RGB frame:
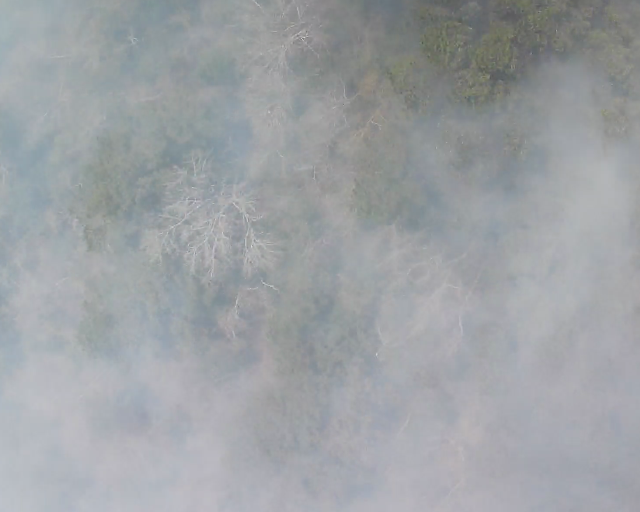
Thermal frame:
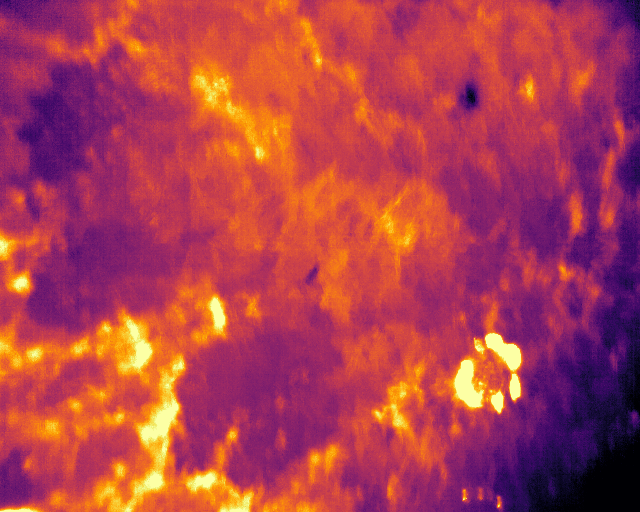
Captured: 2026-02-26 02:30:49
Pixels at or above 80 °C: 196 (fraction of frame: 0.0005981)